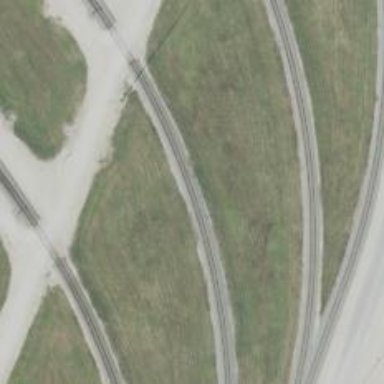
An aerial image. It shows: Railway yard.